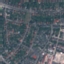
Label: Residential